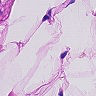
Metastatic tissue present: no